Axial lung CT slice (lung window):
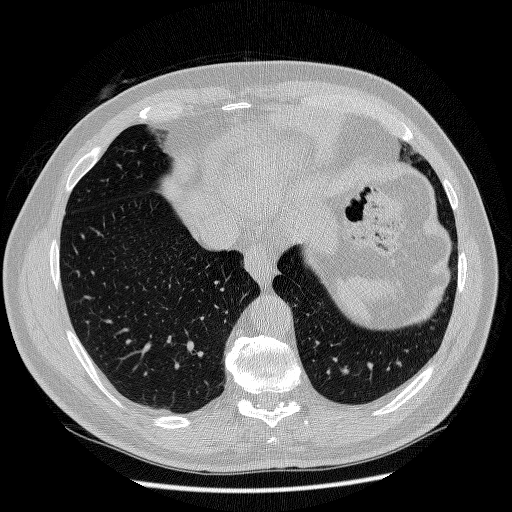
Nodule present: no